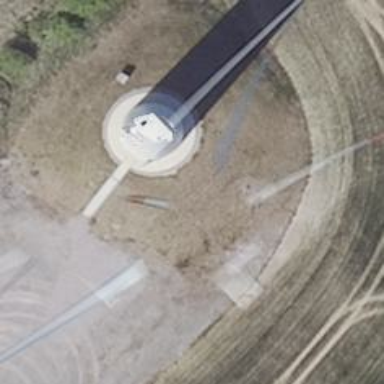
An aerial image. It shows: Wind generator powered by wind. The generator type is horizontal axis and it uses wind turbines.